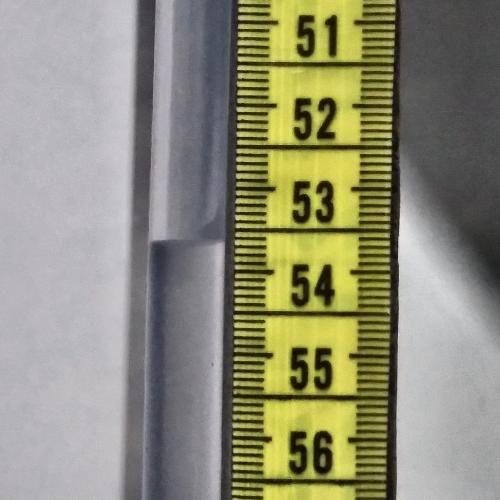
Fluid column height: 53.6 cm